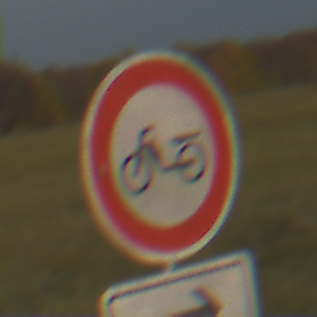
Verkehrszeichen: VerbotMofas
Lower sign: RichtungsangabeDurchPfeile5
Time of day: SunriseSunset
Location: Outdoor (Nature)
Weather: PartlyCloudy
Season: NotSpecified
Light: Natural